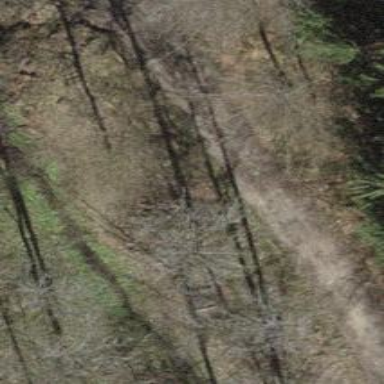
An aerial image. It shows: Path.